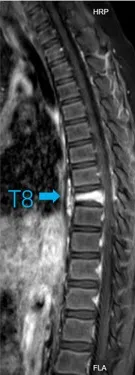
T1-weighted MRI image.
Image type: radiology (mri)